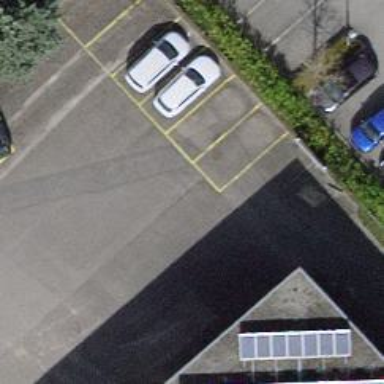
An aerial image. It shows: Road serving as parking aisle.